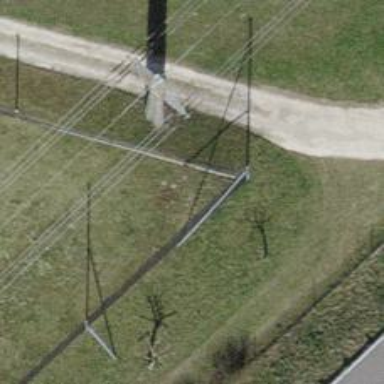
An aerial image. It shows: Power line is depicted.